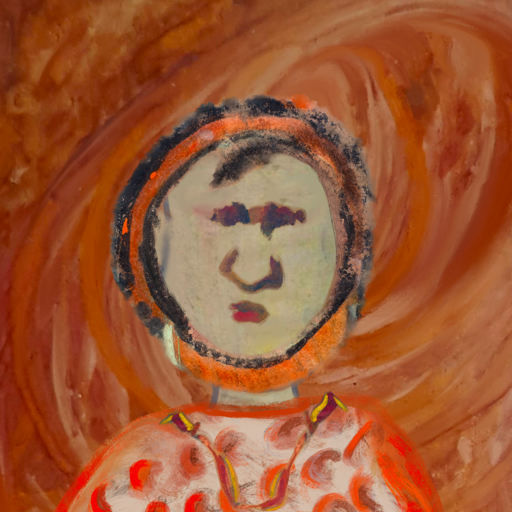
Background: Pious_Lady, Head And Neck Front: Hill_Girl, Face Front: In_The_Sun, Bust: Rupkatha, Hair Front: Childish, Head Accessory: Blank, Second Necklace: Gypsy_Mother_1, Necklace: Blank, Baby: Blank